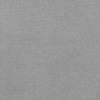
Label: dusty